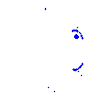
Particle: kaon